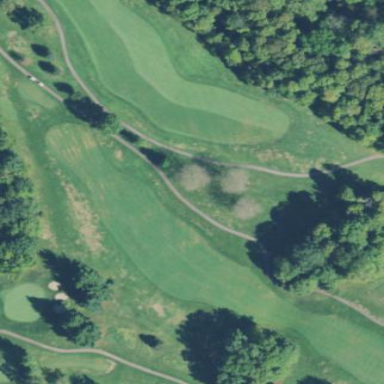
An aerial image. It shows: Grassy area designated as golf fairway.